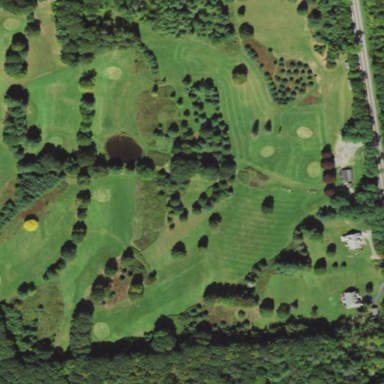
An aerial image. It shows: Golf course.